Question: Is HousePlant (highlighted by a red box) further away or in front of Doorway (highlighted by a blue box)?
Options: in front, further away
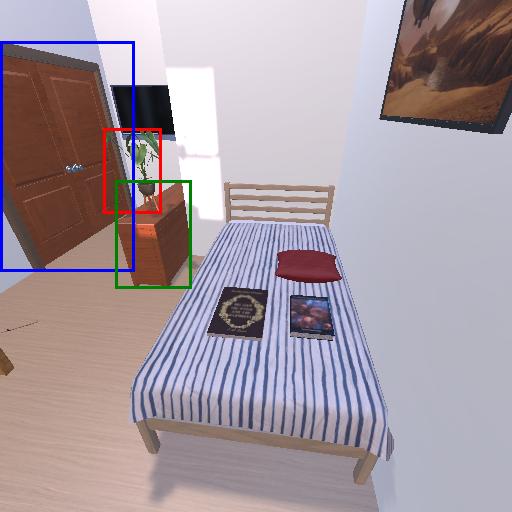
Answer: in front